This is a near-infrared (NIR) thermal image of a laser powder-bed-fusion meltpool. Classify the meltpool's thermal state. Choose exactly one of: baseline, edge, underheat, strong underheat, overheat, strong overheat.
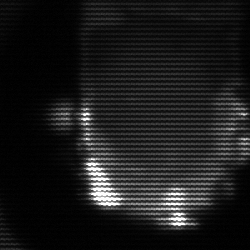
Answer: baseline